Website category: auto
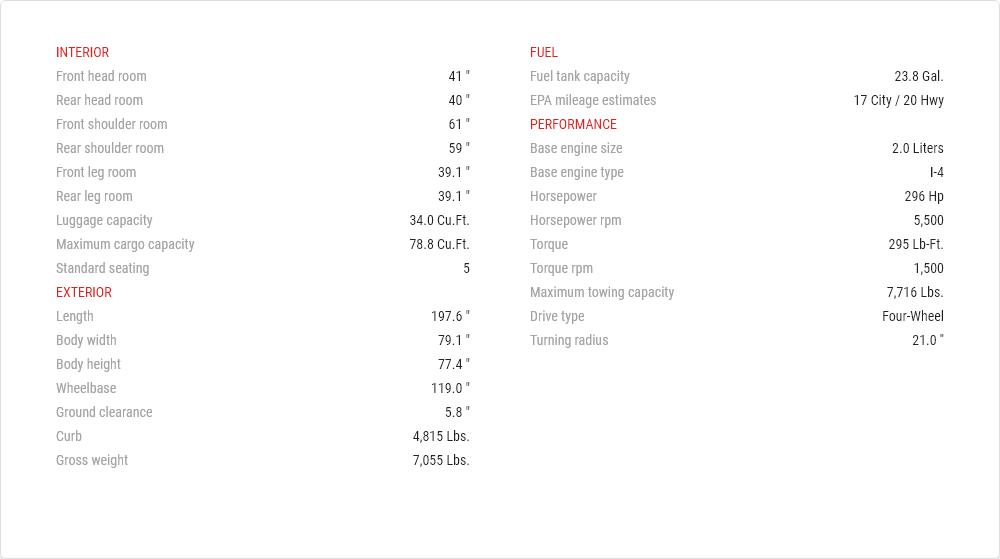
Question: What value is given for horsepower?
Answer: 296 hp

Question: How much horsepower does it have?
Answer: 296 hp

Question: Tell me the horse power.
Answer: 296 hp

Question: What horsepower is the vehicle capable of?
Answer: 296 hp